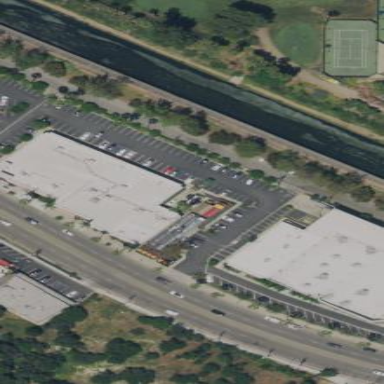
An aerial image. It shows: Retail building.